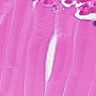
Metastatic tissue present: no